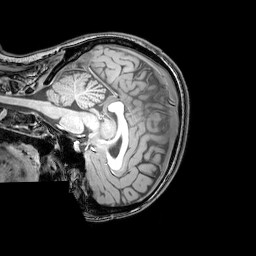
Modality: T1w
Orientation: sagittal
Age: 22
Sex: female
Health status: healthy
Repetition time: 0.081 s
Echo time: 0.037 s